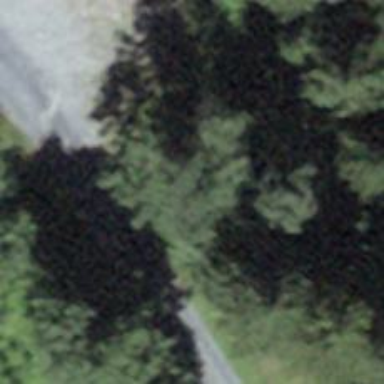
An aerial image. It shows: Culvert tunnel.